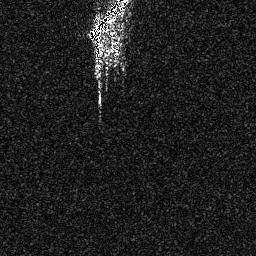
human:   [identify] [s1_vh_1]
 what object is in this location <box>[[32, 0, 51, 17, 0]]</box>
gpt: <ref>1 large ship at the top</ref>